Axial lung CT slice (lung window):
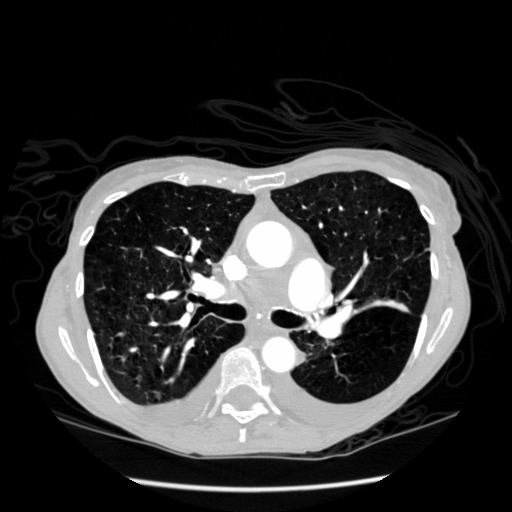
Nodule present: no